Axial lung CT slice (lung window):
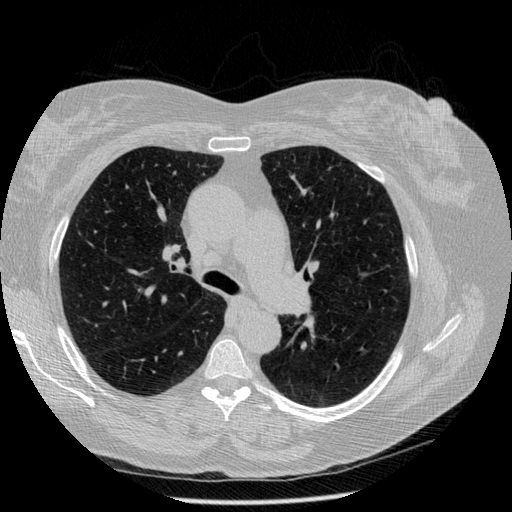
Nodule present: no